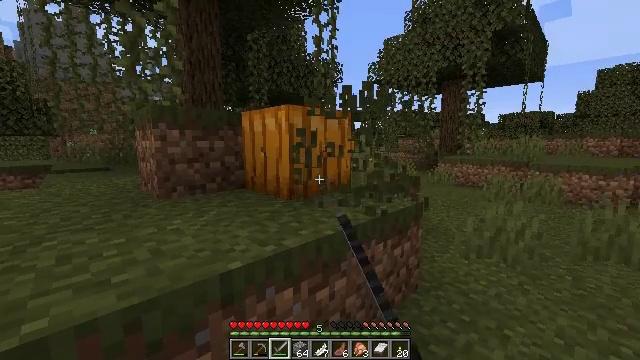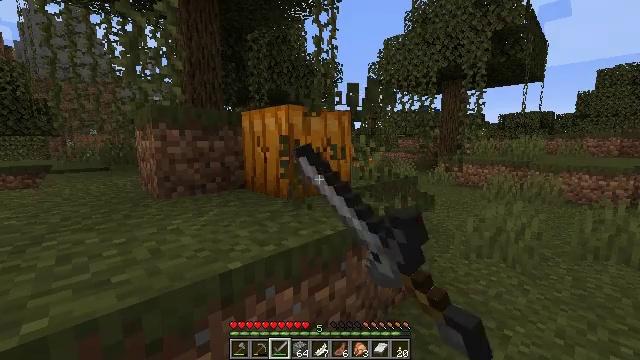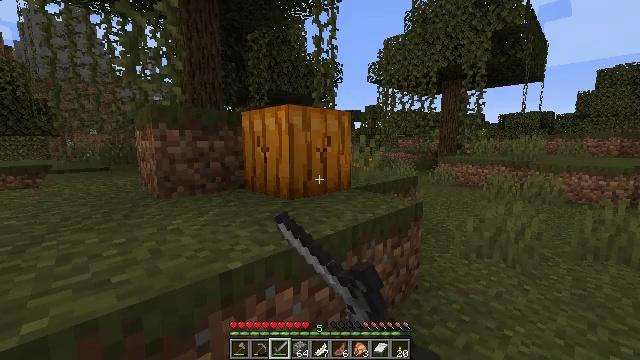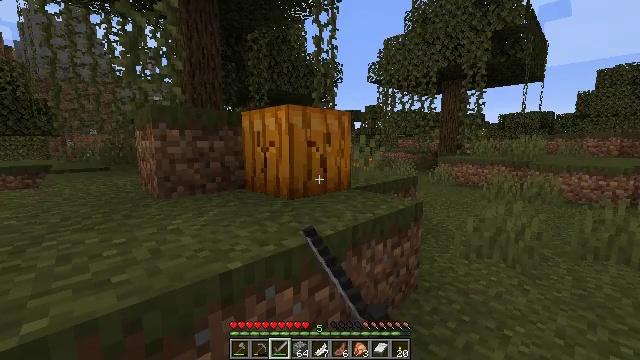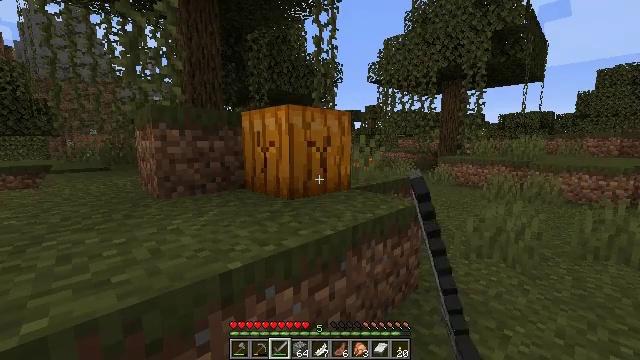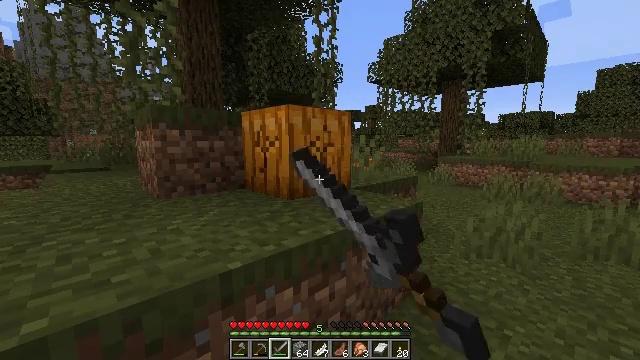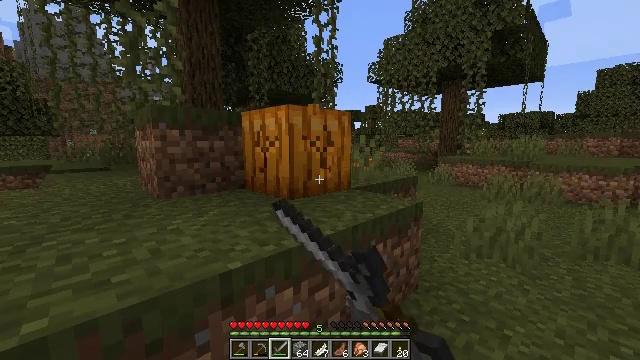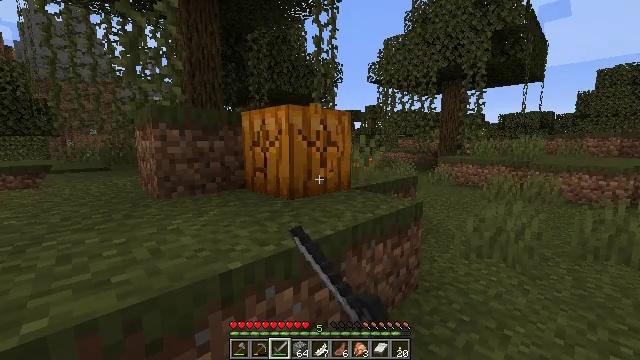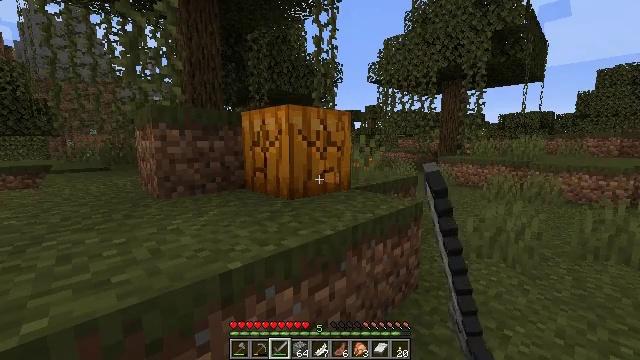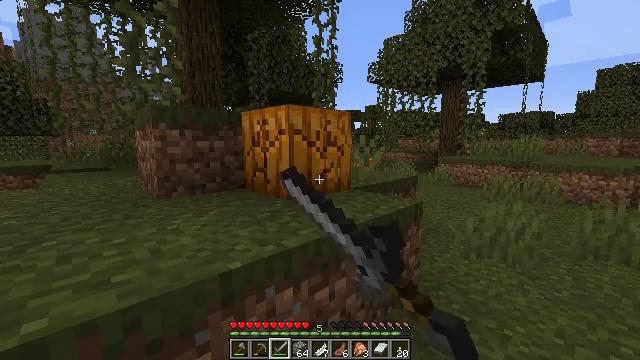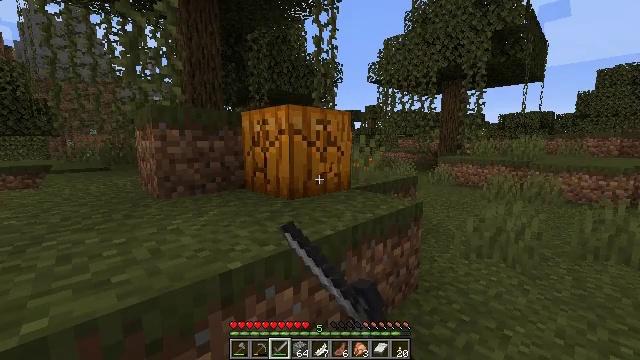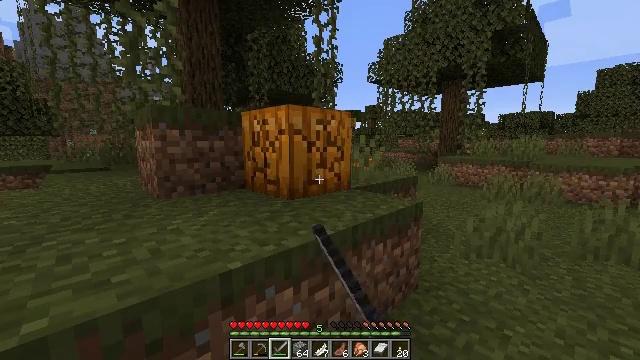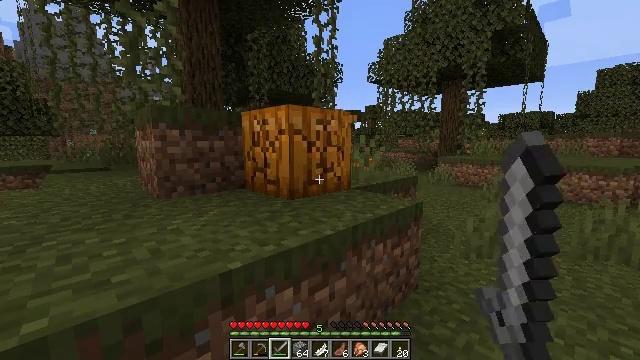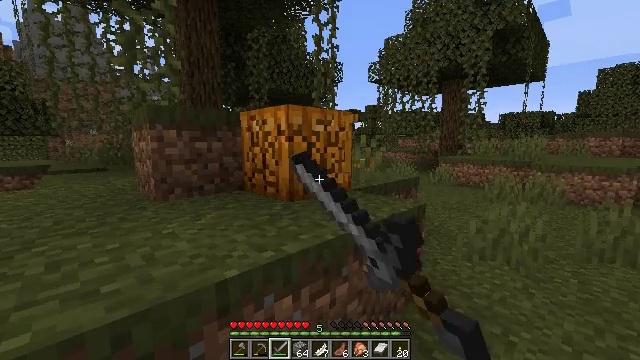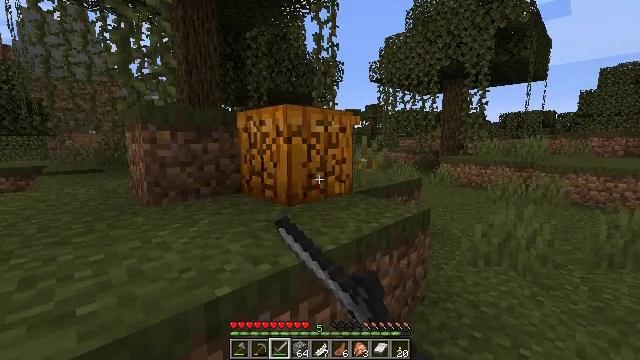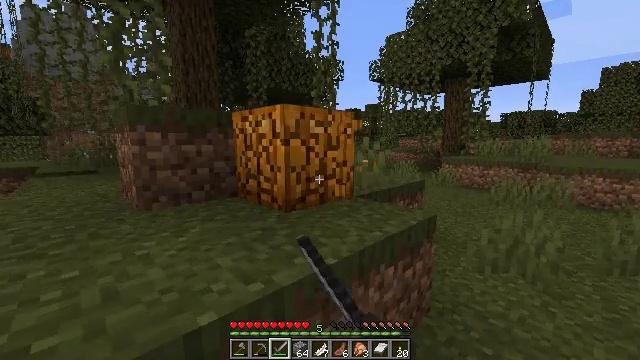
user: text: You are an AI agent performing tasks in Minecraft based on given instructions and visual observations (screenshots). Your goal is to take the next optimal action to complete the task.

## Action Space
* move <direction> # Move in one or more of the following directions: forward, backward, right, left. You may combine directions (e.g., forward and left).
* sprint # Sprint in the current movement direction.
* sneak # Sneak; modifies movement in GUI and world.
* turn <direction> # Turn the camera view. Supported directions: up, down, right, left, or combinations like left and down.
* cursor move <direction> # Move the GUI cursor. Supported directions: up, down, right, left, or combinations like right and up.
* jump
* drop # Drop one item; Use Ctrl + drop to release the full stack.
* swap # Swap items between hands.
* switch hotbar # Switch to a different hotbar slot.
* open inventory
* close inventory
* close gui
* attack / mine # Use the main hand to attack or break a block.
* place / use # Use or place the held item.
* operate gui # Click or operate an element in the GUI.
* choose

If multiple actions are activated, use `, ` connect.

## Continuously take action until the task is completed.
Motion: motion action
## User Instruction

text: Attack the pumpkin to gather it.
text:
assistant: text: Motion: attack / mine
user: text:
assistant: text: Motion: attack / mine
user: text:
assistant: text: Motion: attack / mine
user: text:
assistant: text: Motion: attack / mine
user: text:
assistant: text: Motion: attack / mine
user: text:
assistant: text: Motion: attack / mine
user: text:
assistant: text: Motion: attack / mine
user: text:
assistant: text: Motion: attack / mine
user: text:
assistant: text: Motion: attack / mine
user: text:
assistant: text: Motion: attack / mine
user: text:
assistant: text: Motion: attack / mine
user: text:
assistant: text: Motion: attack / mine
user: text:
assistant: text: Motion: move forward, attack / mine
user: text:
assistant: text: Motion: move forward, attack / mine
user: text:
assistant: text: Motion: move forward, attack / mine
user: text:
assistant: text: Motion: move forward, attack / mine, jump
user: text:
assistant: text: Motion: move forward, attack / mine, jump
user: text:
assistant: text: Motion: move forward, attack / mine, jump
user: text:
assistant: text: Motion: move forward, attack / mine, jump
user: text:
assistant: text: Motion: move forward, attack / mine, jump
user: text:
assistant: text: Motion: move forward, turn down, attack / mine, jump
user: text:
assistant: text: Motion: move forward, turn down, attack / mine, jump
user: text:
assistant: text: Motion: move forward and move left, turn down, attack / mine
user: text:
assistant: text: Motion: move forward and move left, turn down
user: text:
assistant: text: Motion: move forward and move left, turn down
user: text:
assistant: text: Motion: move forward and move left, turn down
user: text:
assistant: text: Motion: turn right and down
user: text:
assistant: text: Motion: turn right and down, attack / mine
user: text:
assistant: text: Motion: attack / mine
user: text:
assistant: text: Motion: attack / mine